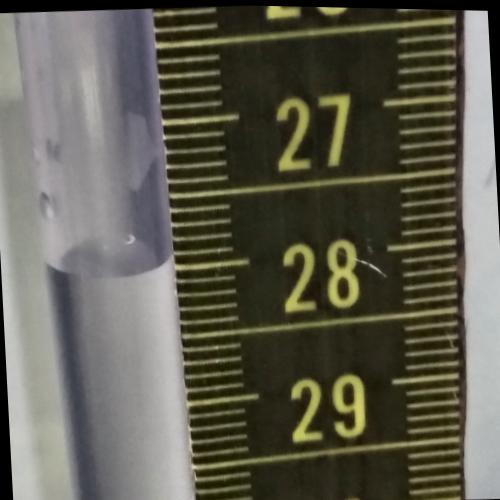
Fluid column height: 27.9 cm